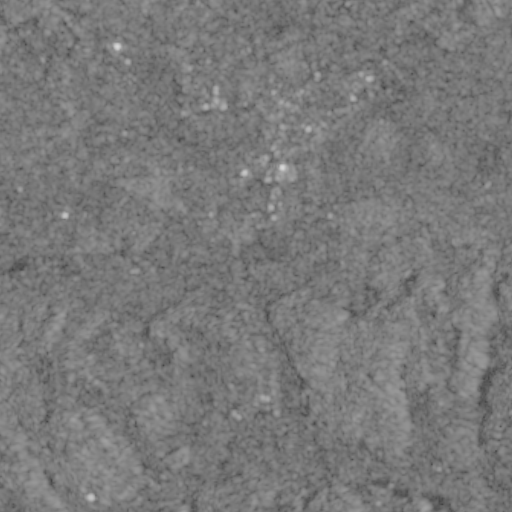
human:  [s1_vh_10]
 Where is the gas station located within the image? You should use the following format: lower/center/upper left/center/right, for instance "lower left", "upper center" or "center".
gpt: The gas station is located in the upper center of the image.
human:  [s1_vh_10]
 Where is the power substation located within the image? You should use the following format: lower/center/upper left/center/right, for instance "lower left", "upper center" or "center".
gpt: The power substation is located in the center left of the image.
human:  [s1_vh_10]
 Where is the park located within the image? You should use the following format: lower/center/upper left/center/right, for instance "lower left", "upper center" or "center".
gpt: There is no park in the image.

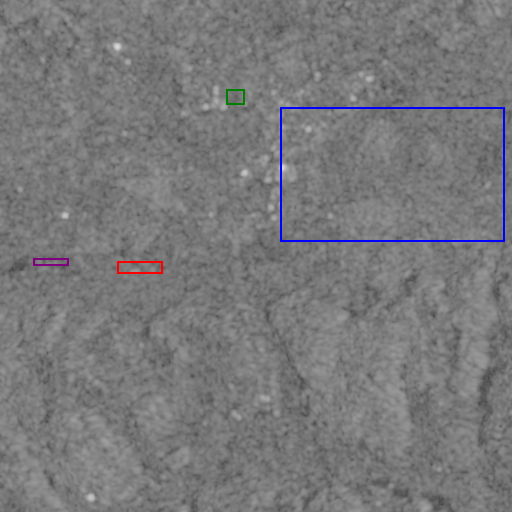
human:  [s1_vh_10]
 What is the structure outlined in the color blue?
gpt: The structure outlined in blue is a crop field.
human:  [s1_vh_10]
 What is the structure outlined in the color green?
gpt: The structure outlined in green is a park.
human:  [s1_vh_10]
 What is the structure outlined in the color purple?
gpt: The structure outlined in purple is a parking lot.
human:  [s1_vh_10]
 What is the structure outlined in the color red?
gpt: The structure outlined in red is a power substation.
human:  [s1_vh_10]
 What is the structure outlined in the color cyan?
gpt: There is no cyan outline.